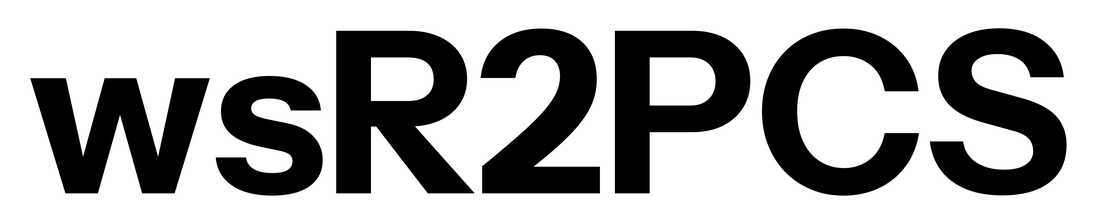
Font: InstrumentSans_Bold